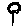
Label: flower